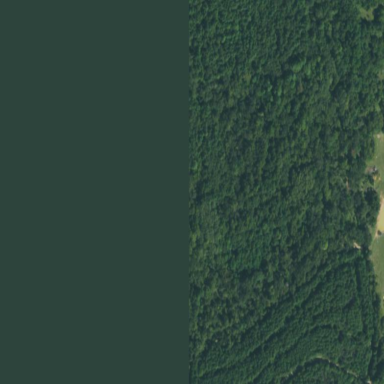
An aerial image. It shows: Mixed woodland area with variety of leaf types and cycles.